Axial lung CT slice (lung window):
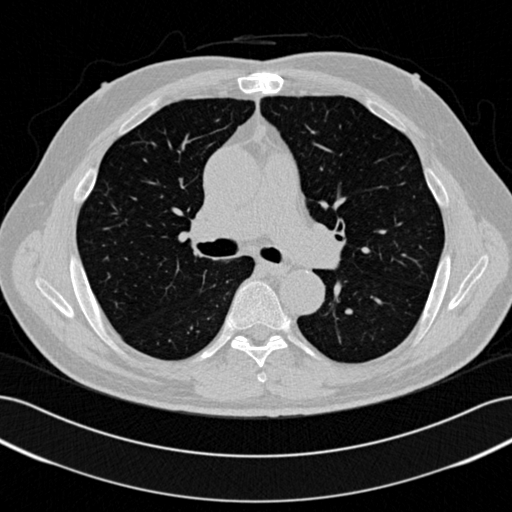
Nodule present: no